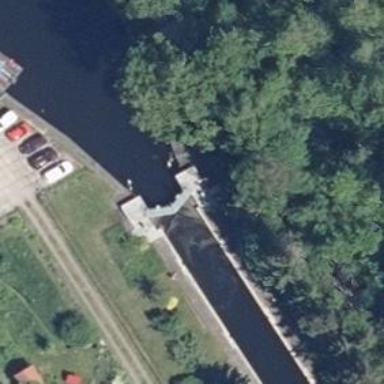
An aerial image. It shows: Lock gate along waterway.